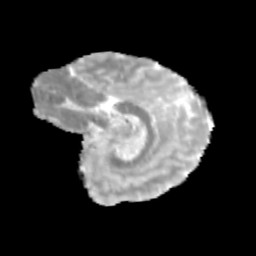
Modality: MD
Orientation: sagittal
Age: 9
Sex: male
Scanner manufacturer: siemens
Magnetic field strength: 3 T
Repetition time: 3.8 s
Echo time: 0.07 s